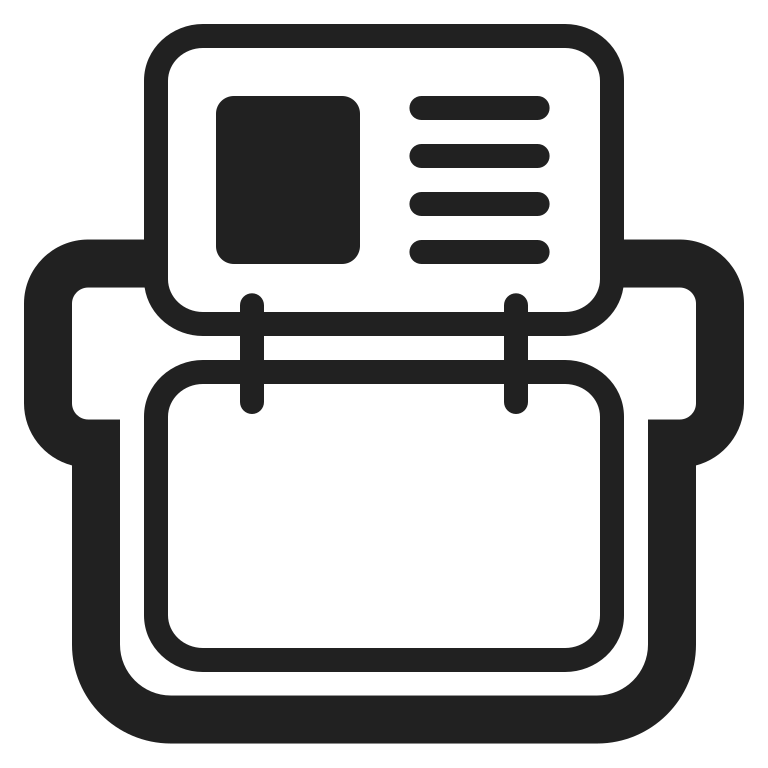
card index high contrast